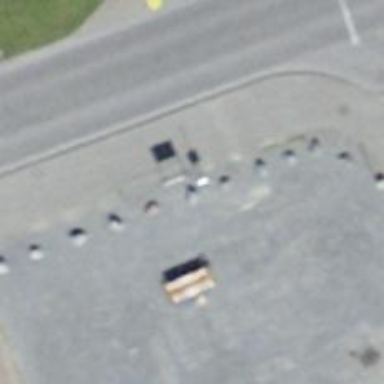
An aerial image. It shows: Bus stop with platform for public transport.